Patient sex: M
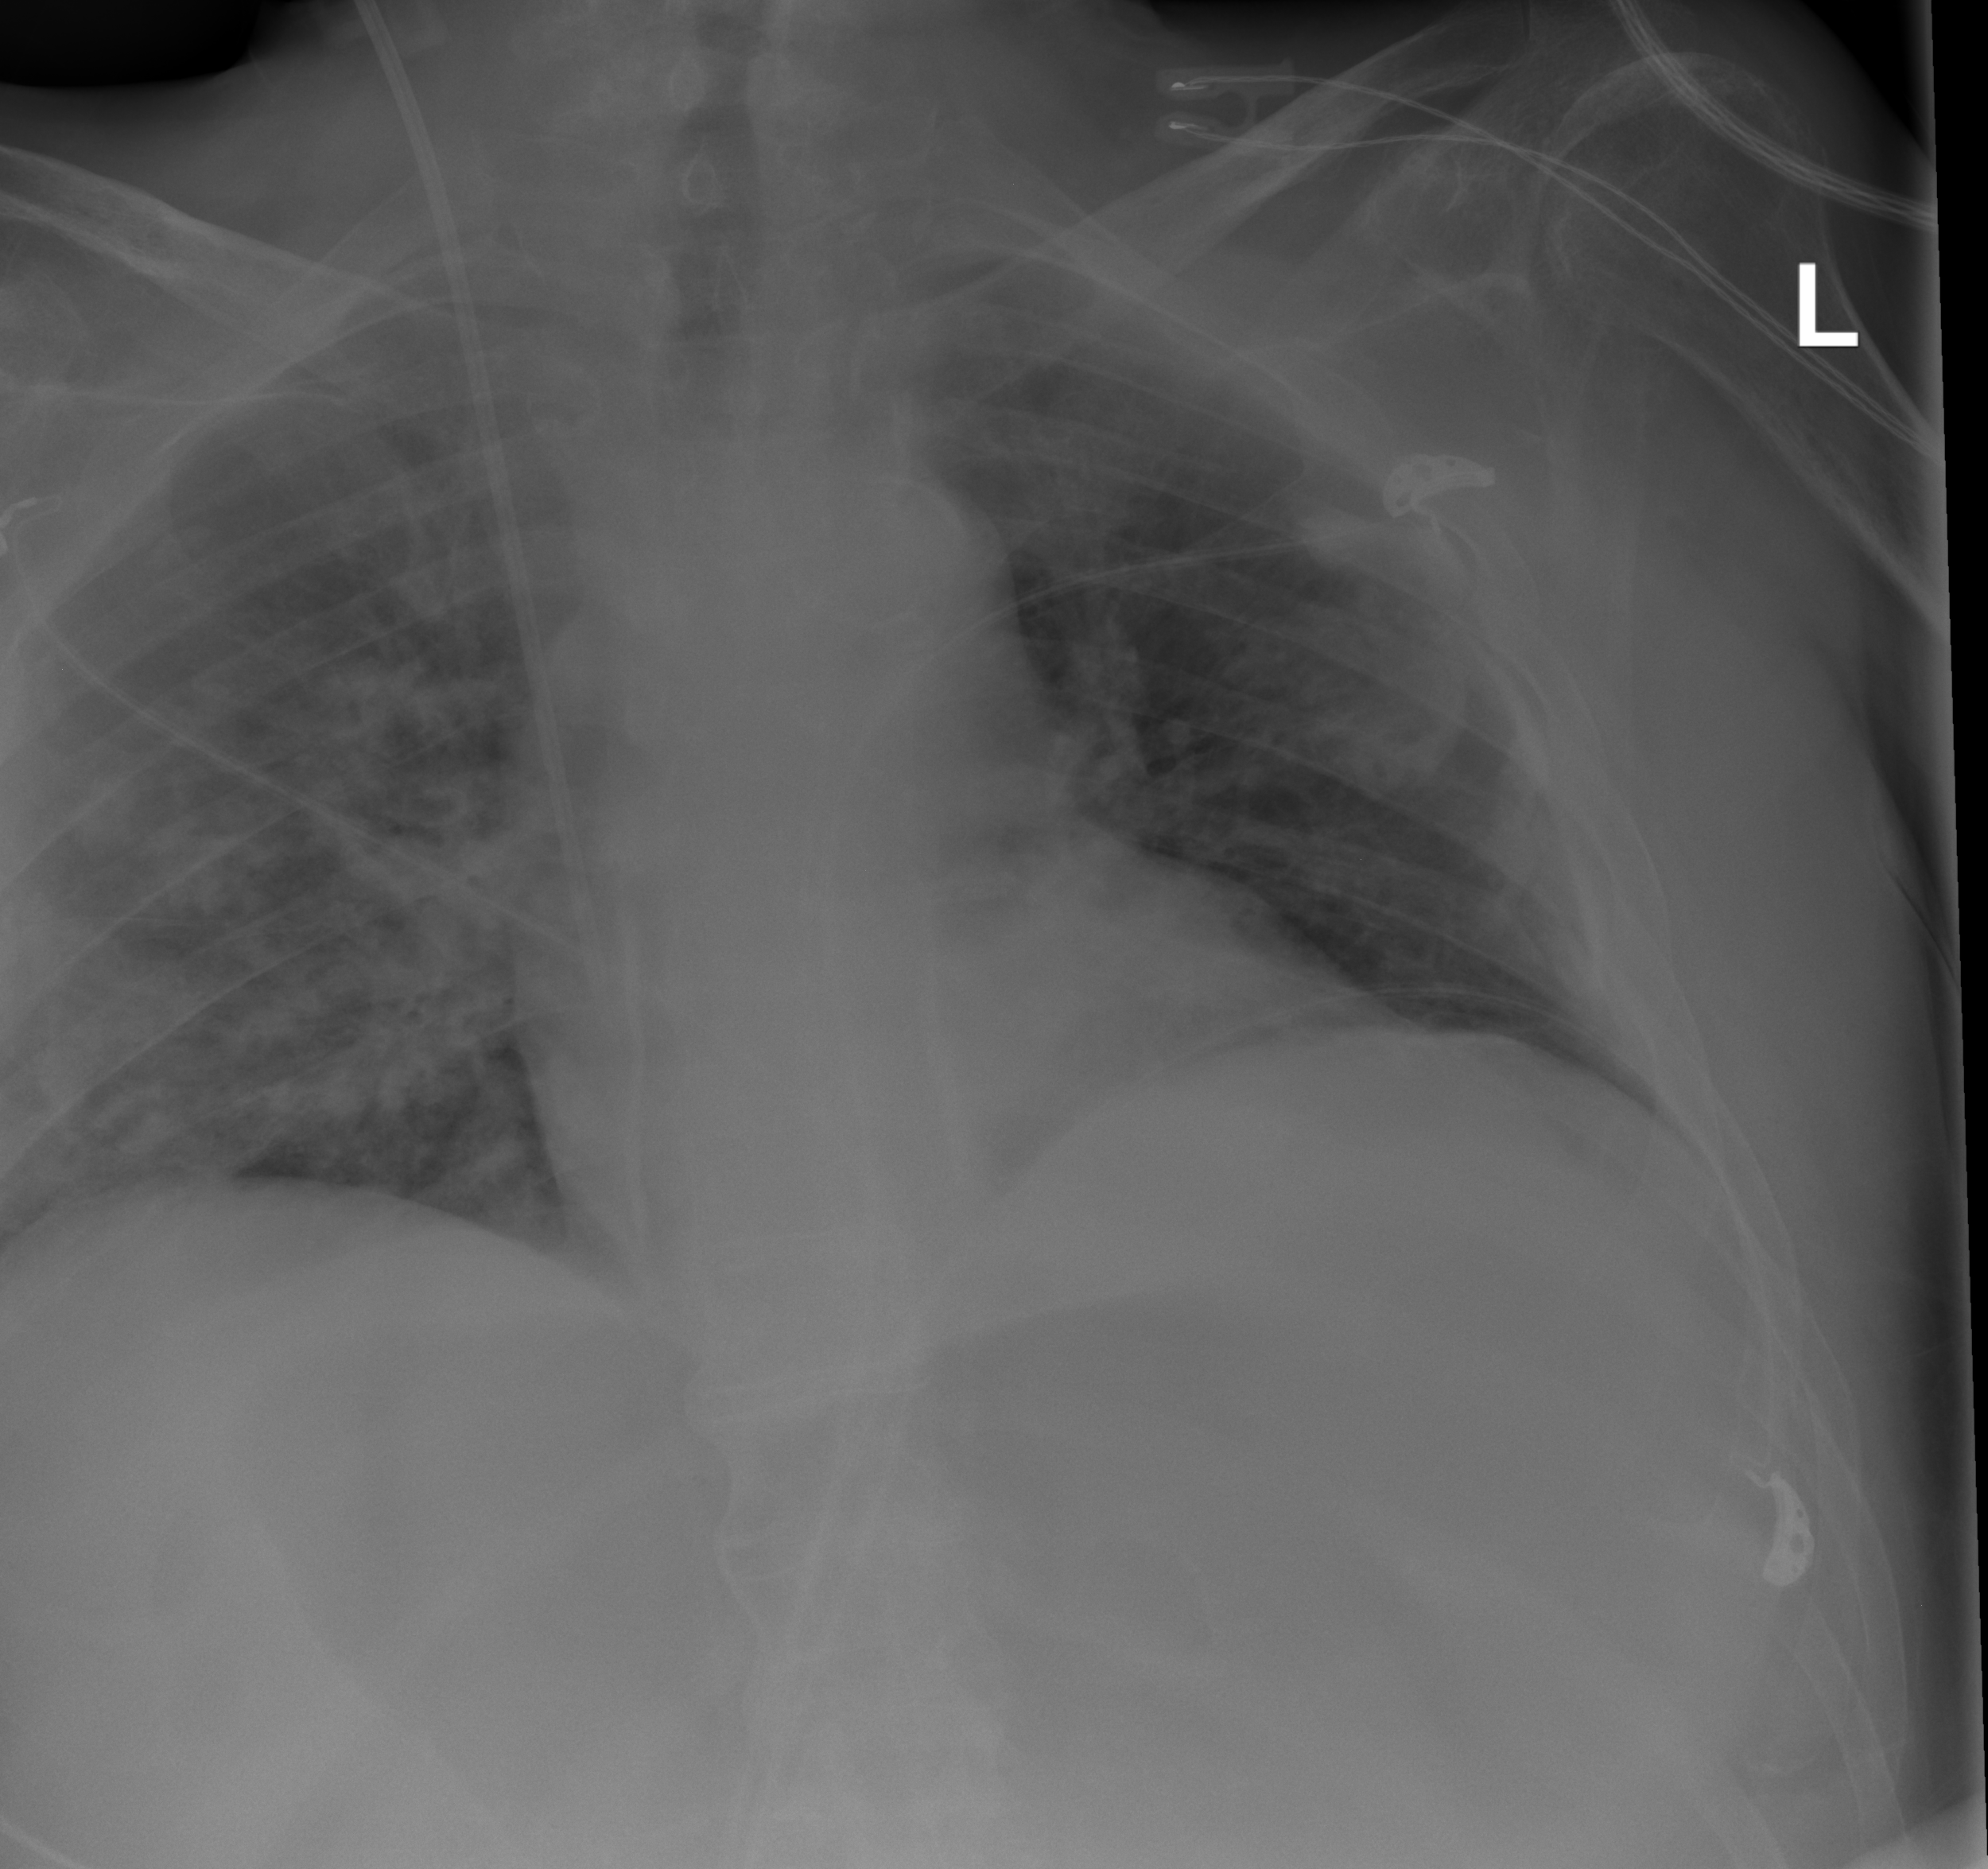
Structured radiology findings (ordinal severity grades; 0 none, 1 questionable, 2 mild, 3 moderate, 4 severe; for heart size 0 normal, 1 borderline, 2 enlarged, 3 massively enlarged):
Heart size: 2
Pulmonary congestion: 2
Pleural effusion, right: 0
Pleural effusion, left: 0
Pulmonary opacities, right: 3
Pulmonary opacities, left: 1
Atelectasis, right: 1
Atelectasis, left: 1